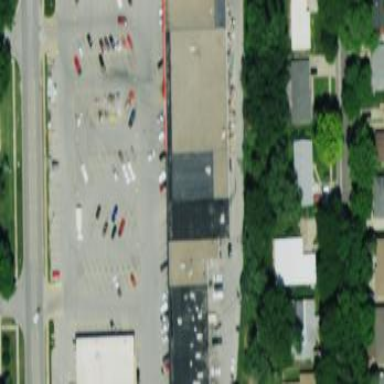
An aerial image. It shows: Retail building.